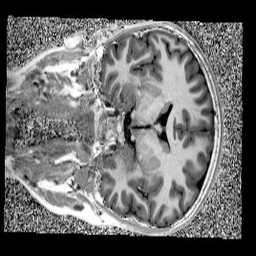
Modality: UNIT1
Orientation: coronal
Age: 11
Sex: male
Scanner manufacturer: siemens
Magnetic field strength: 3 T
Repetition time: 4 s
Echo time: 0.00303 s